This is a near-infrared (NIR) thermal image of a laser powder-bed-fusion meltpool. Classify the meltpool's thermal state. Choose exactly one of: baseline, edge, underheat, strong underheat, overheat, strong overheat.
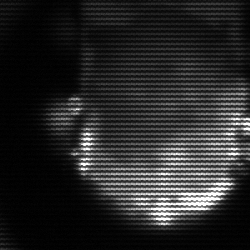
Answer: baseline